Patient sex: M
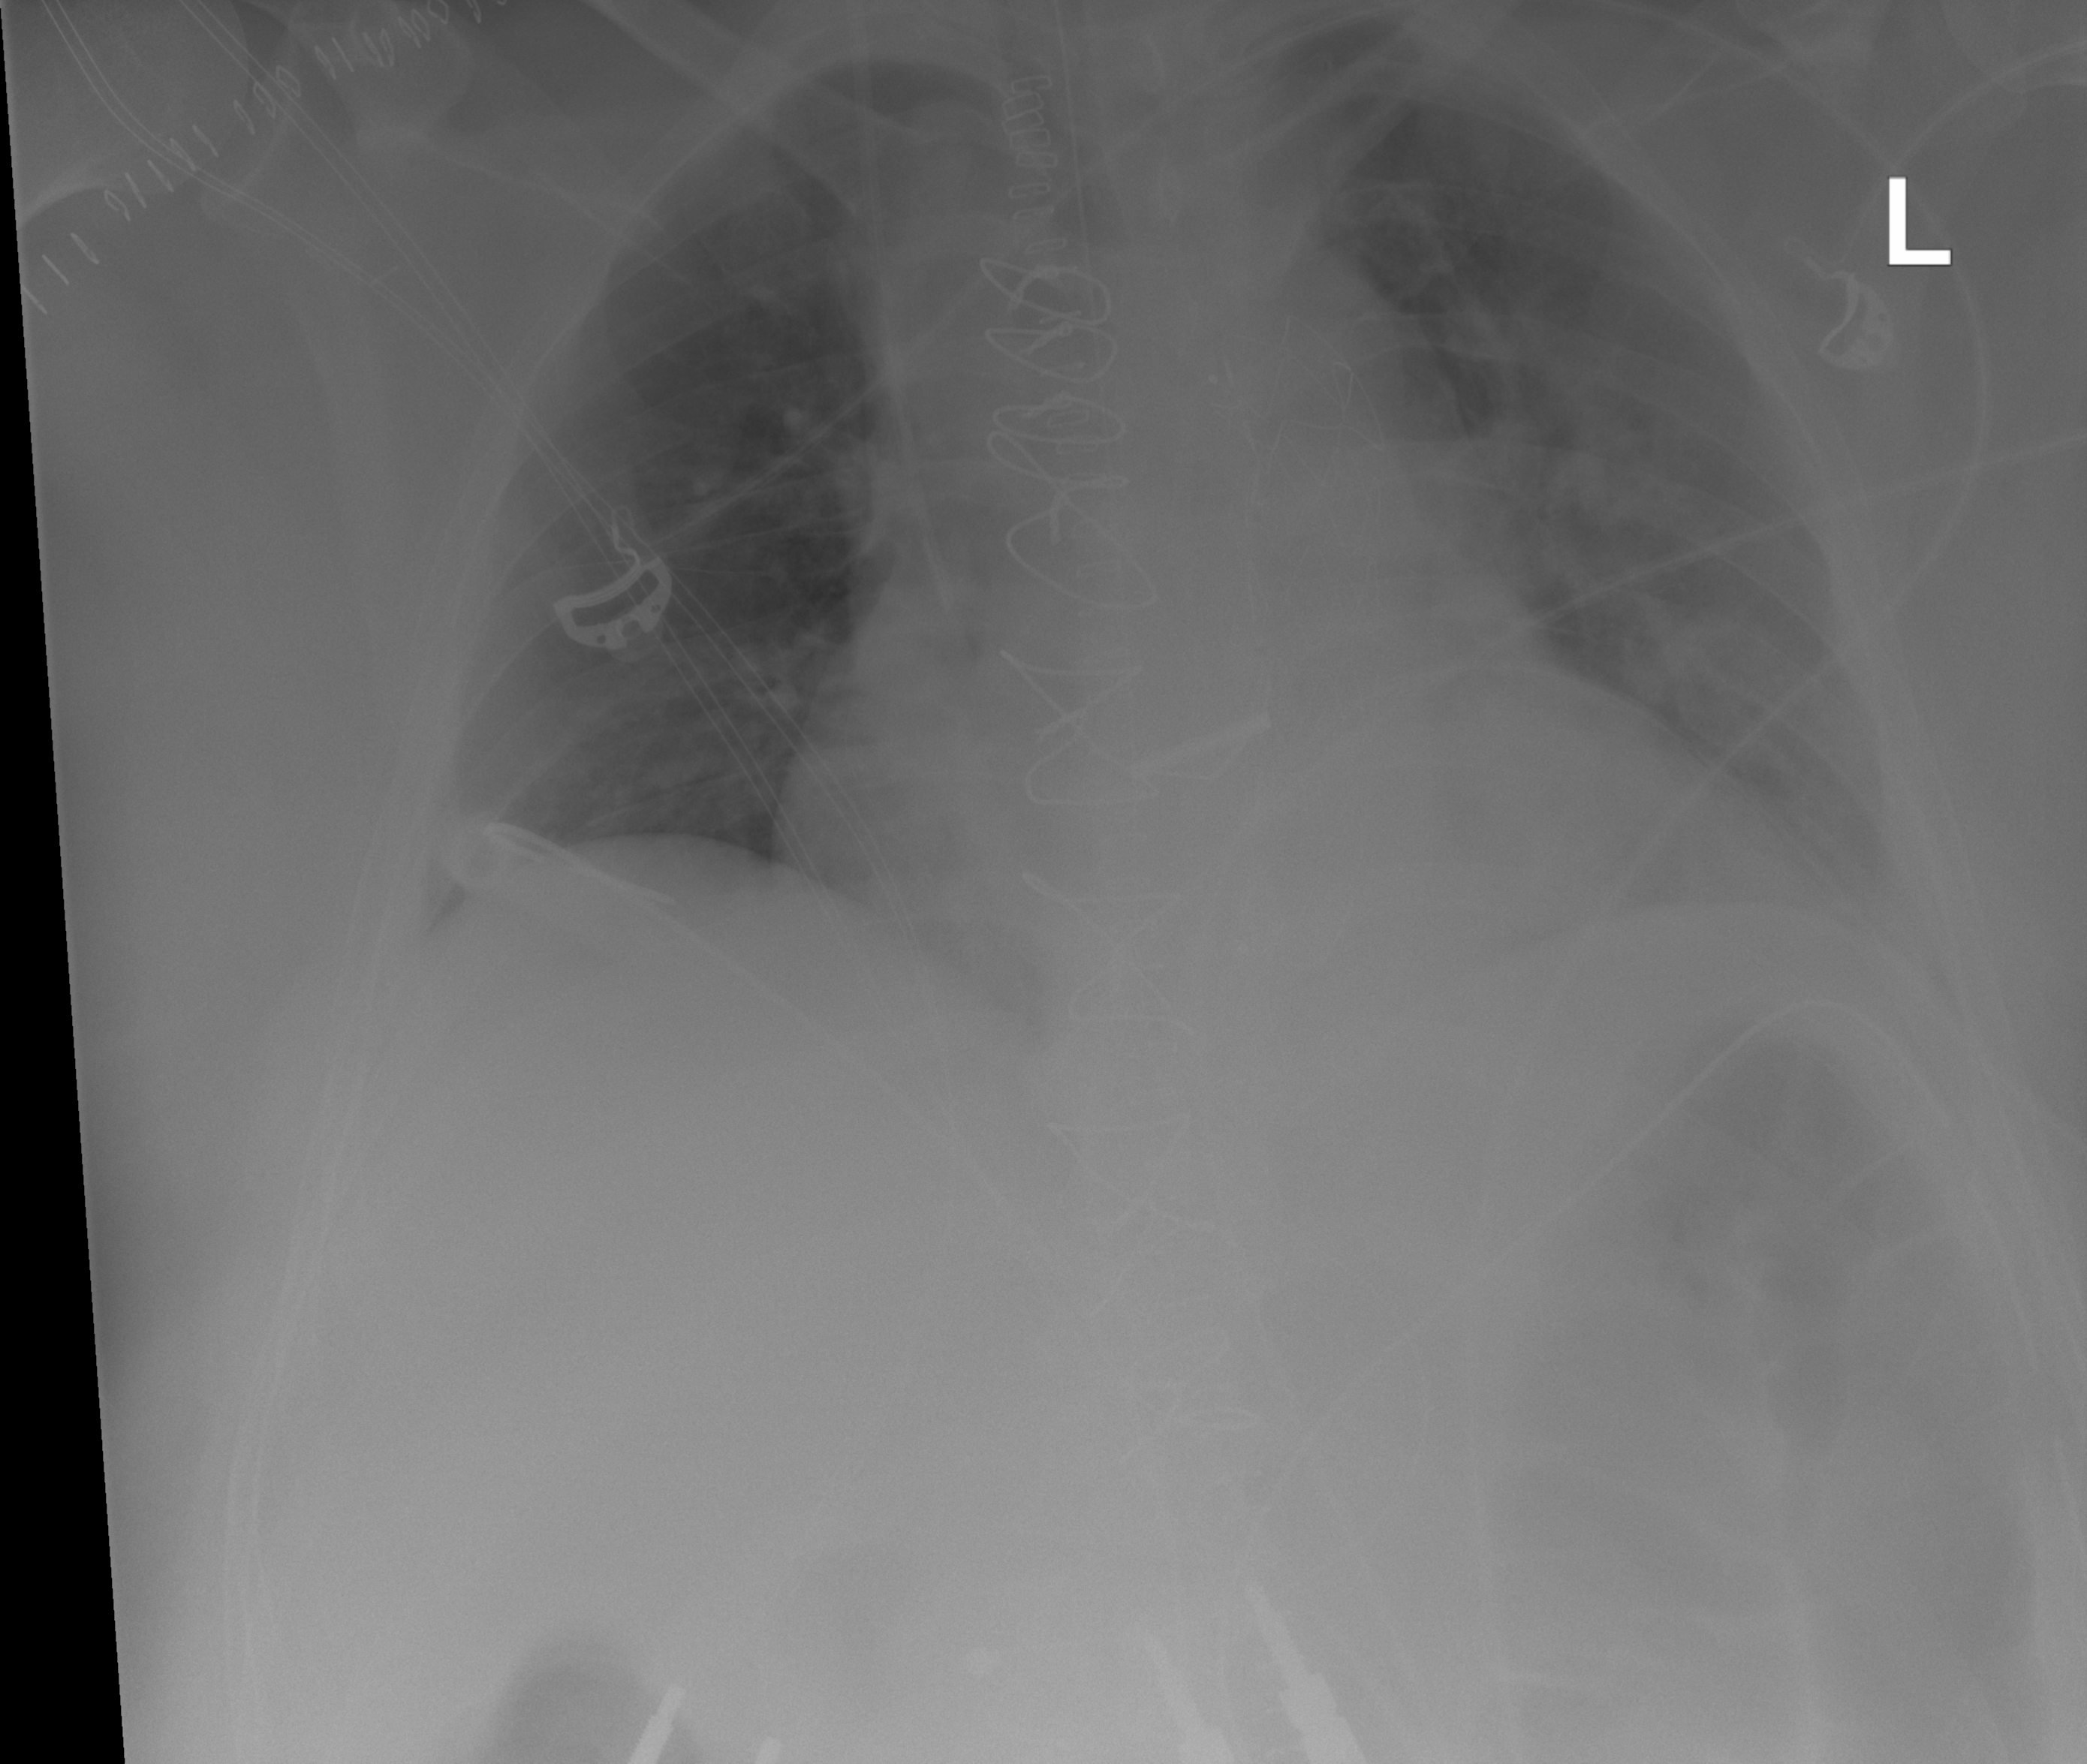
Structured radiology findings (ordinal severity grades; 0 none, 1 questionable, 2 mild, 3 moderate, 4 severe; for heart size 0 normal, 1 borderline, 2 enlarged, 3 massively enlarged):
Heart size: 0
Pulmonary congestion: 1
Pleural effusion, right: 0
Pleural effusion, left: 0
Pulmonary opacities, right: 0
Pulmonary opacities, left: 0
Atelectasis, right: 1
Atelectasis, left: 1